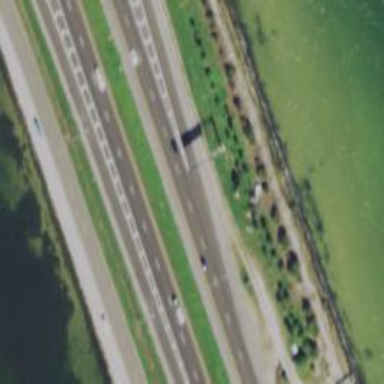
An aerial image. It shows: Motorway junction.